Question: I have searched long and hard but found nothing that helped yet. Where I wrong? I really do not know what to do. I wrote all the details below. I've tried and did not succeed.
Why scroll bar is not displayed in Firefox ? Why scrollbar is displayed in Chrome, but Firefox does not. What I wrote wrong code?
css code :
'''
.min1170px {
width: 1170px;
-moz-min-width: 1170px;
-ms-min-width: 1170px;
-o-min-width: 1170px;
-webkit-min-width: 1170px;
min-width: 1170px;
overflow: scroll;
overflow-x: scroll;
}
.adminBackground {
background-color: #000000;
background-image: url('/Images/siteBackground.jpg');
background-repeat: repeat-x;
}
'''
html code :
'''
<body class="container adminBackground min1170px">
<nav class="navbar navbar-inverse" role="navigation">
<div class="navbar-header">
<a class="navbar-brand" href="#">Main</a>
</div>
<div id="navbarMenu">
<ul class="nav navbar-nav">
<li><a href="#">News</a></li>
<li><a href="#">Apk</a></li>
<li><a href="#">Verison</a></li>
<li><a href="#">Setting</a></li>
@*<li class="dropdown">
<a href="#" class="dropdown-toggle" data-toggle="dropdown">
Java <b class="caret"></b>
</a>
<ul class="dropdown-menu">
<li><a href="#">jmeter</a></li>
<li><a href="#">EJB</a></li>
<li><a href="#">Jasper Report</a></li>
<li class="divider"></li>
<li><a href="#">Separated link</a></li>
<li class="divider"></li>
<li><a href="#">One more separated link</a></li>
</ul>
</li>*@
</ul>
<ul class="nav navbar-nav navbar-left">
<li><a href="#">Welcome @User.Identity.Name</a></li>
</ul>
</div>
</nav>
<div id="body">
@RenderSection("featured", required: false)
<section>
@RenderBody()
</section>
</div>
@Scripts.Render("~/bundles/jquery")
@Scripts.Render("~/bundles/jqueryBo")
@Scripts.Render("~/bundles/hidePropaganda")
@RenderSection("scripts", required: false)
</body>
'''
result in firefox and chrome :

<URL>
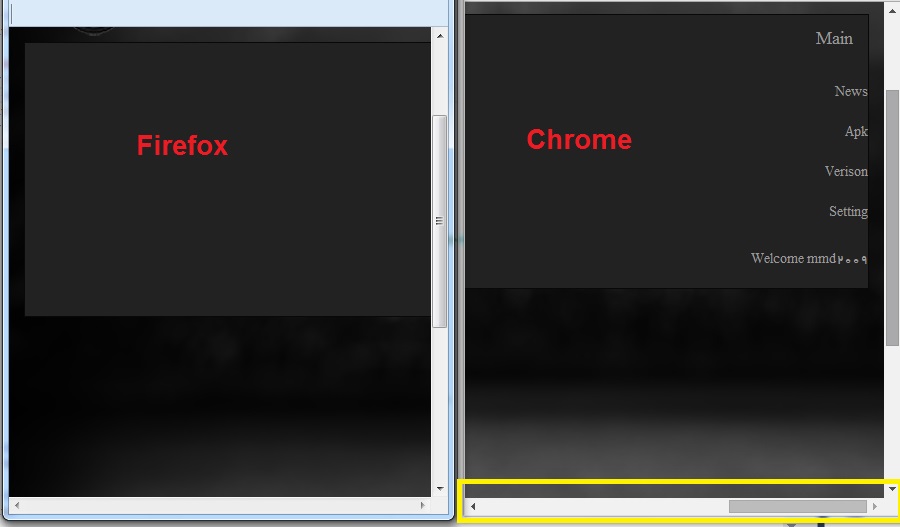
Answer: Instead of use the class min1170px in the body, add a div like this:
'''
<body class="container adminBackground ">
<div class='min1170px'>
<nav class="navbar navbar-inverse" role="navigation">
....
</nav>
</div>
</body>
'''